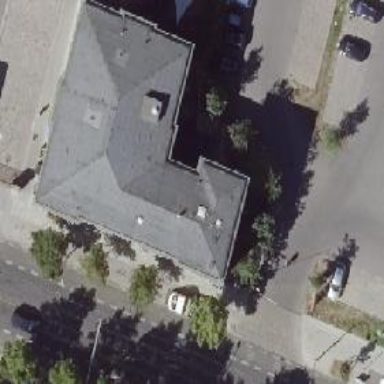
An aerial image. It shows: Kindergarten.